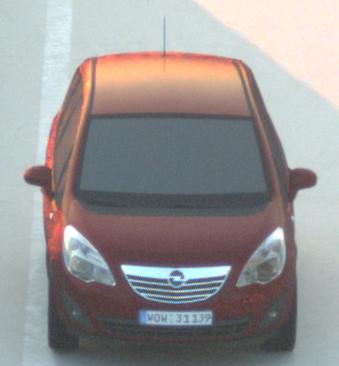
Make: Opel
Model: Meriva 1.4
Detailed model: Meriva (B)
Model produced from: 2010/05
Model produced until: 2013/11
Doors: 5
Color: red
Road condition: dry road
Daytime: sunrise or sunset
Contrast: medium contrast